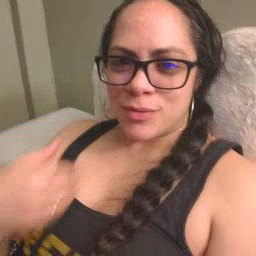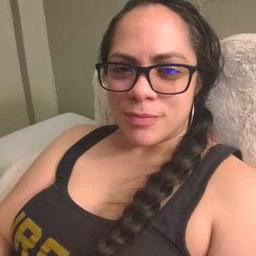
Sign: animal